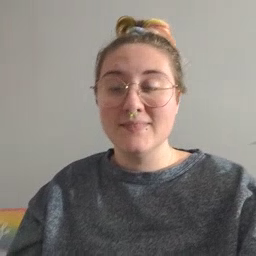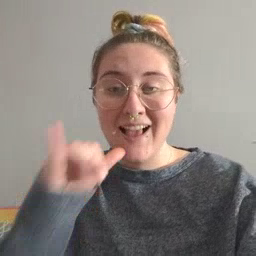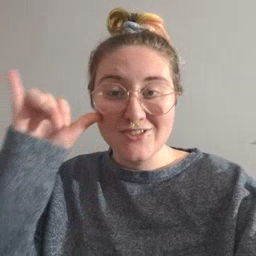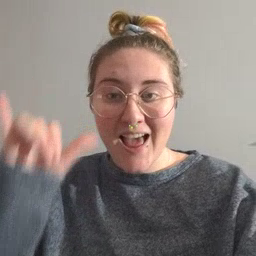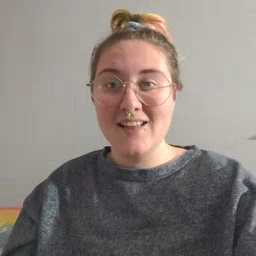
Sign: yesterday